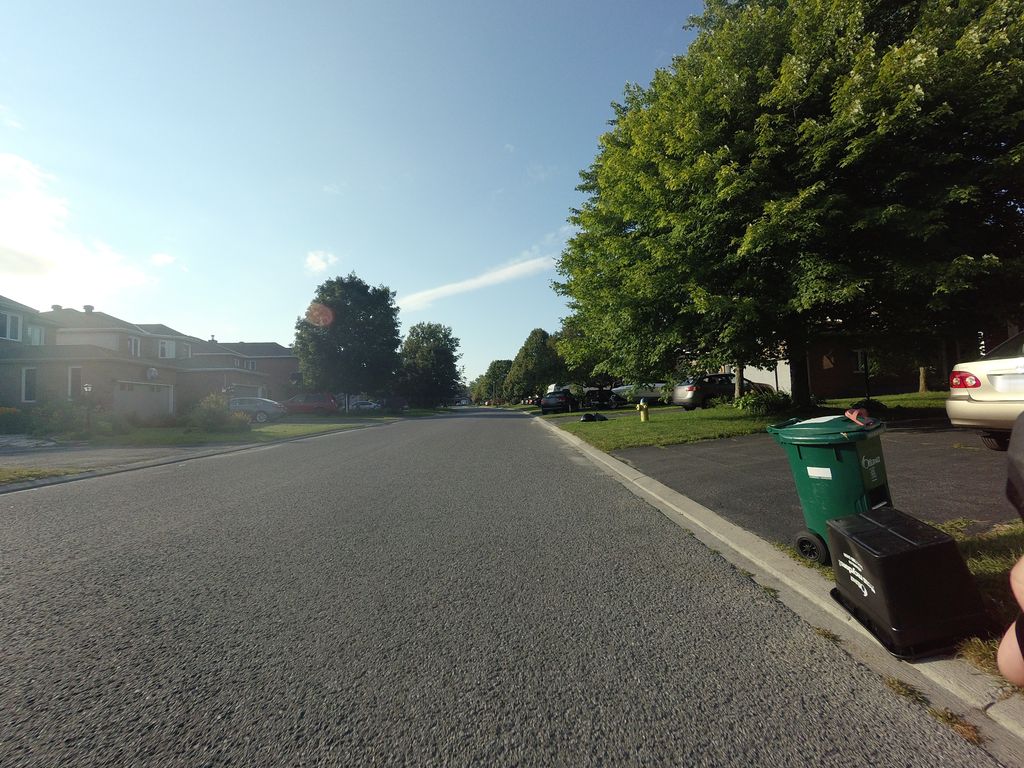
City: ottawa-gatineau